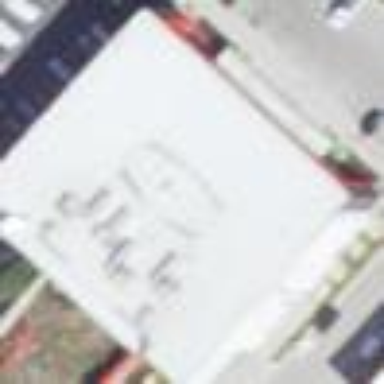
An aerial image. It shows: Retail building.